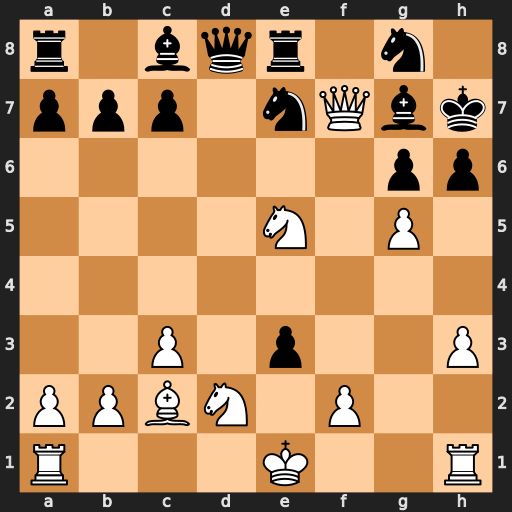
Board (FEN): r1bqr1n1/ppp1nQbk/6pp/4N1P1/8/2P1p2P/PPBN1P2/R3K2R
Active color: w
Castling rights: KQ
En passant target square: -
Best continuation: Qxg6+ Nxg6 Bxg6+ Kh8 Nf7#